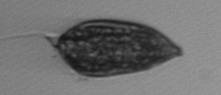
Label: Prorocentrum_micans